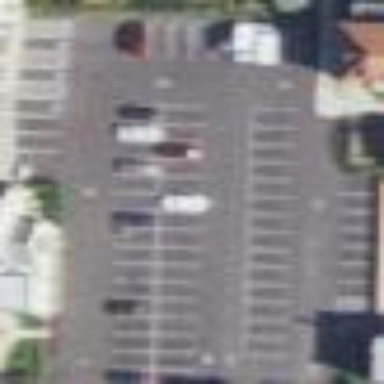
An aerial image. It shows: Parking area with surface.